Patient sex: F
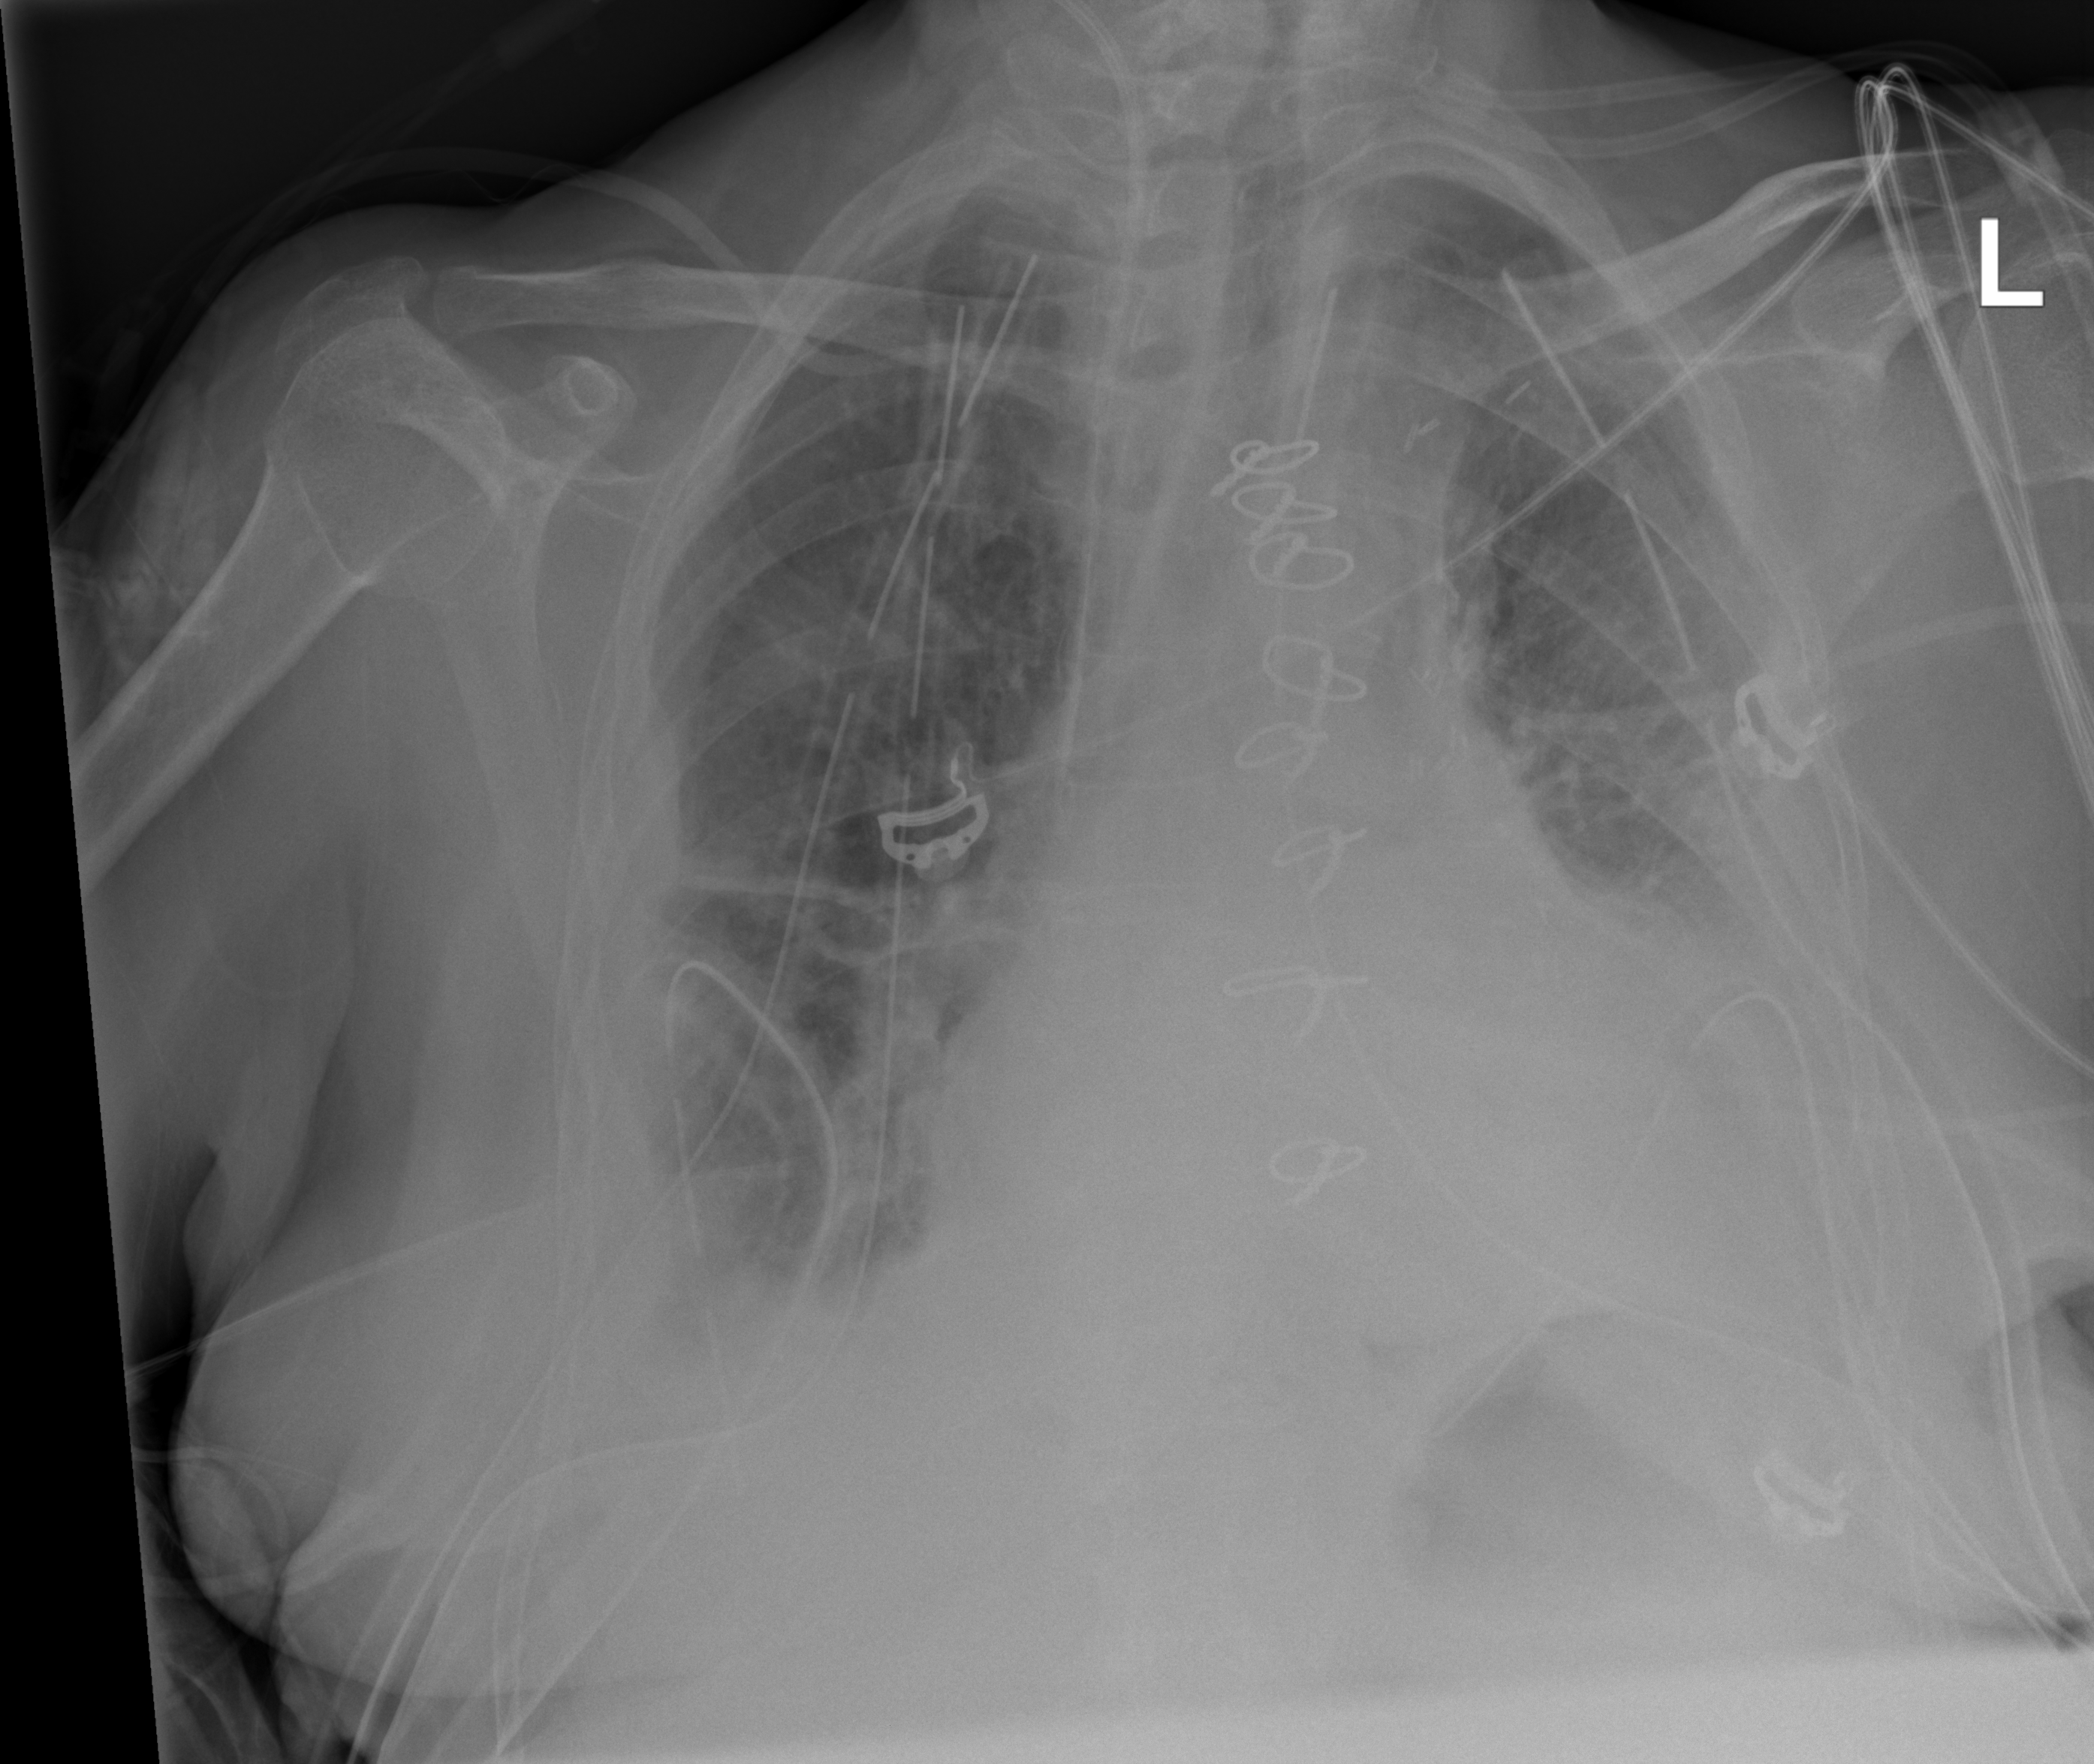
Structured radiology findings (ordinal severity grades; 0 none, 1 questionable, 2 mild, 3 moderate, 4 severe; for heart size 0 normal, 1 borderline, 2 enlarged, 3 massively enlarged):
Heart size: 2
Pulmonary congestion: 2
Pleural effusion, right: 3
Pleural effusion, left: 3
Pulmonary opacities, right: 2
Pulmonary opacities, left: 2
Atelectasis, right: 3
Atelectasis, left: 3